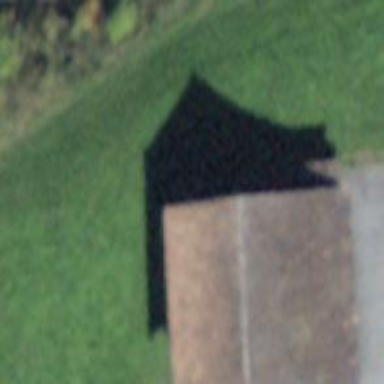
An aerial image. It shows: Barn.